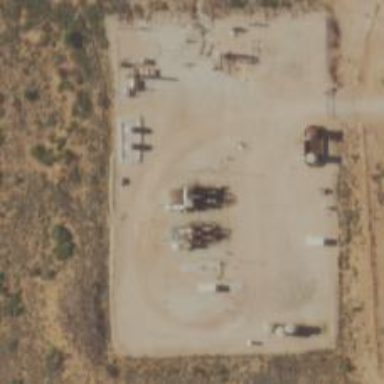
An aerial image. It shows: Petroleum well that is man-made.